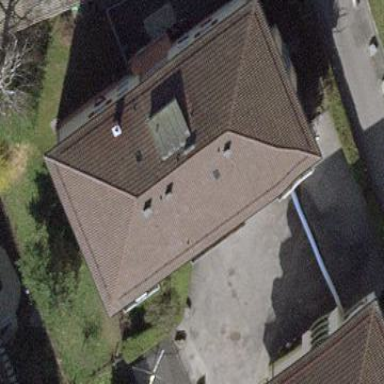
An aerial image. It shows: Apartment building with hipped roof.